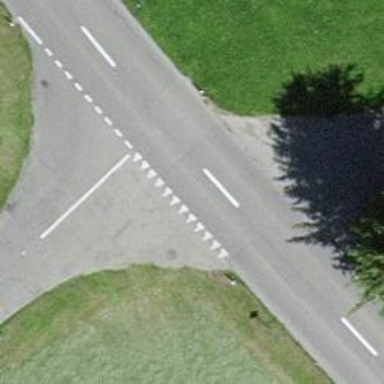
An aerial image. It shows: Secondary road with asphalt surface and no sidewalk.